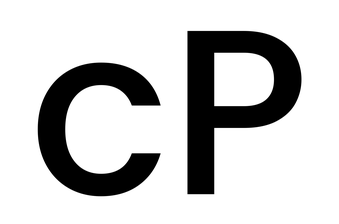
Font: Poppins-Medium